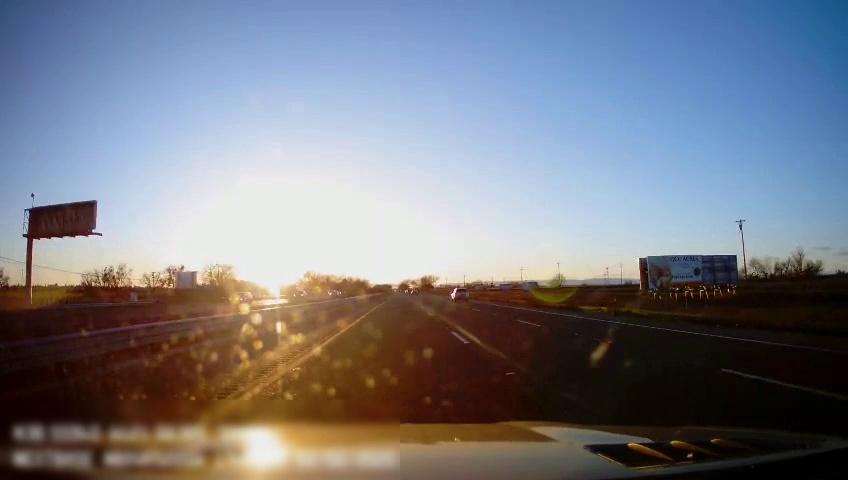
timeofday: Day
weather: Sunny
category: Drivable Space
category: Vehicles | SUV
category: Vehicles | SUV
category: Vehicles | SUV
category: Lanes | Alternate Lane
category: Lanes | Current Lane
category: Lanes | Current Lane
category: Lanes | Alternate Lane